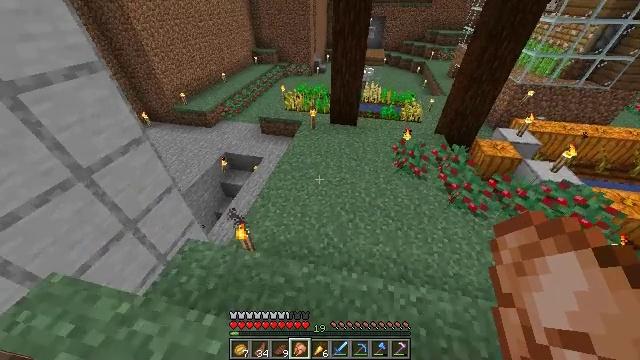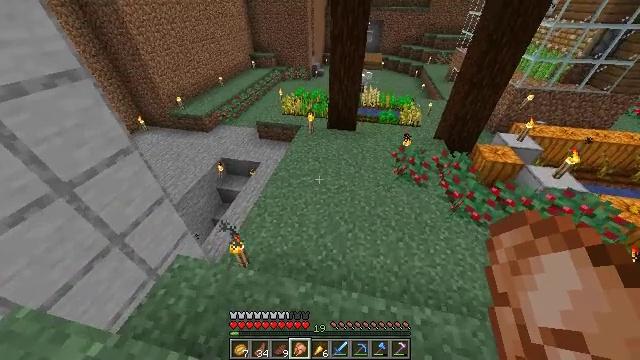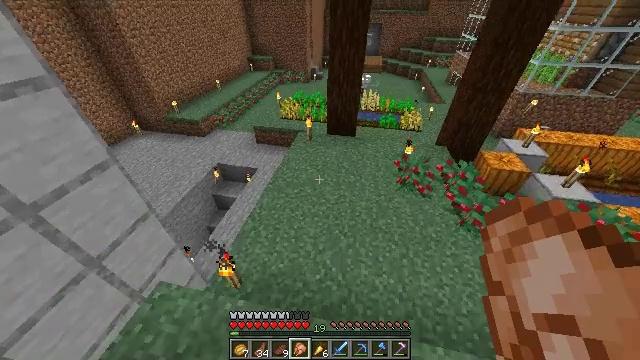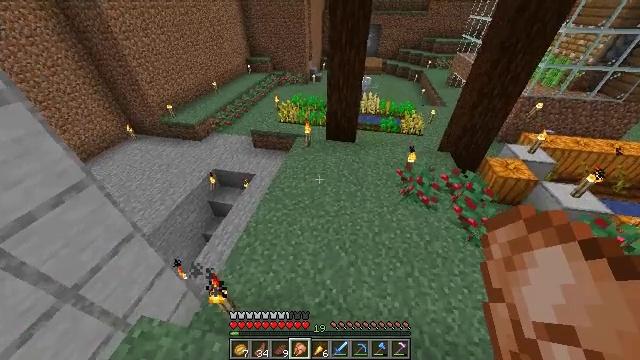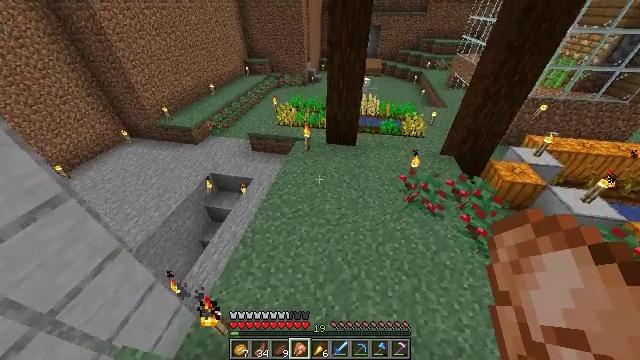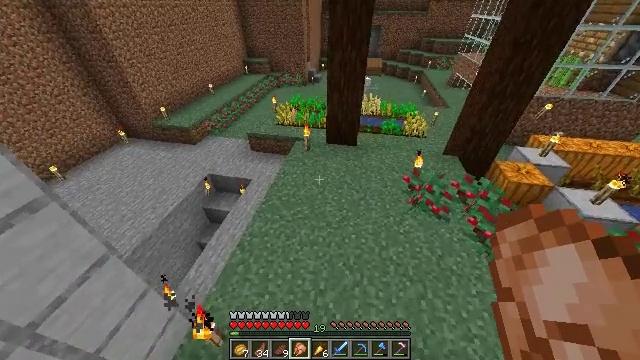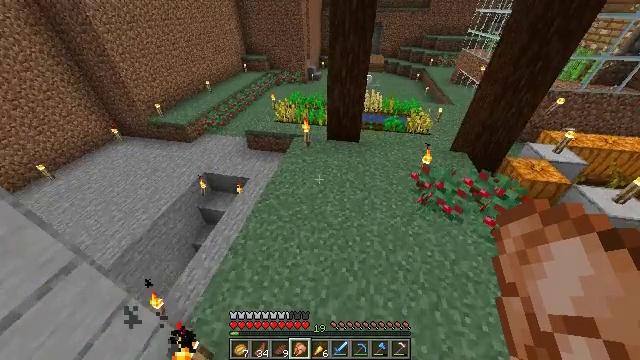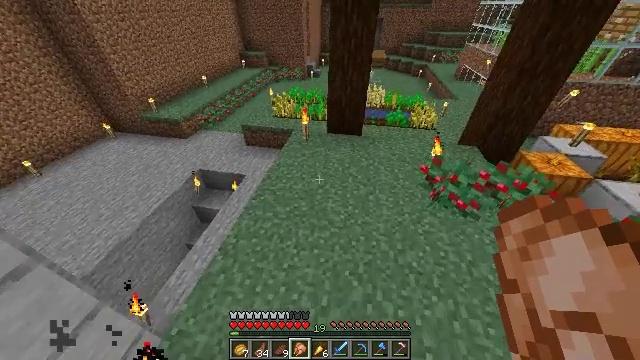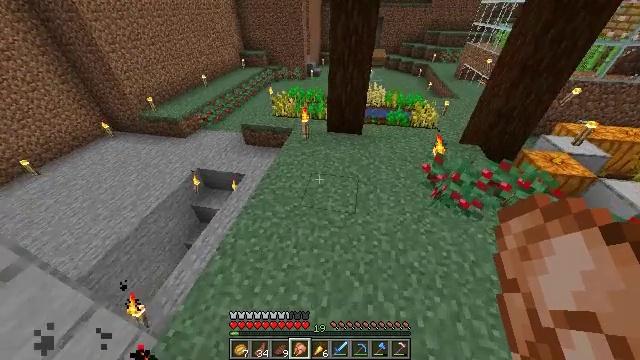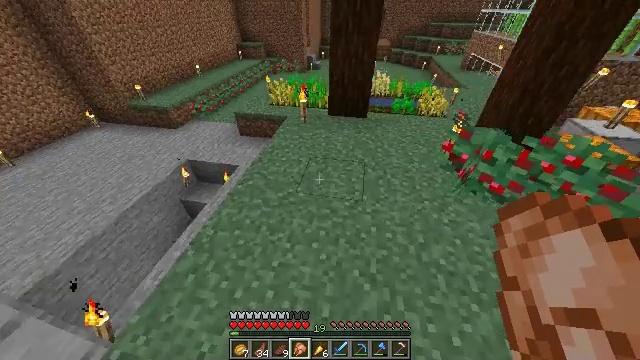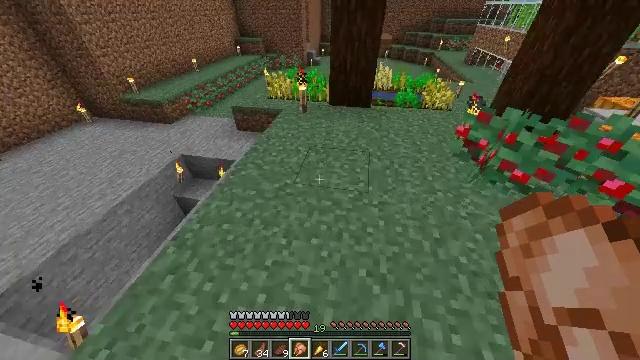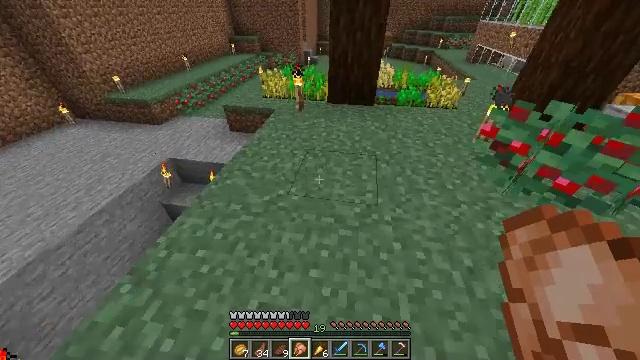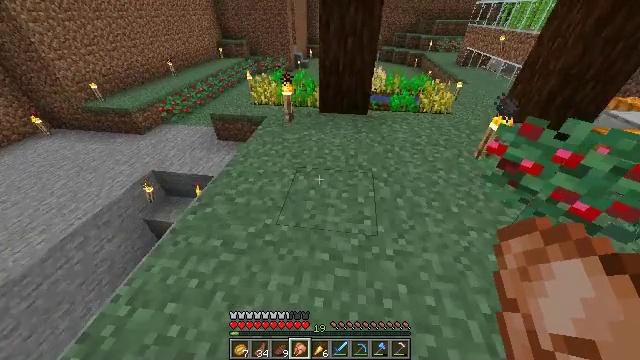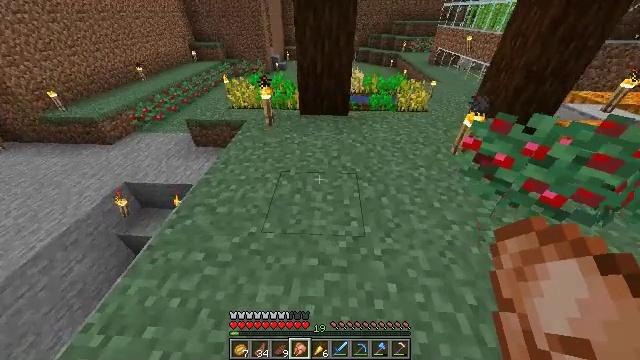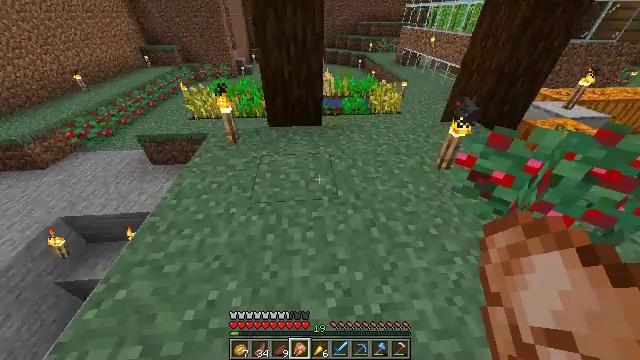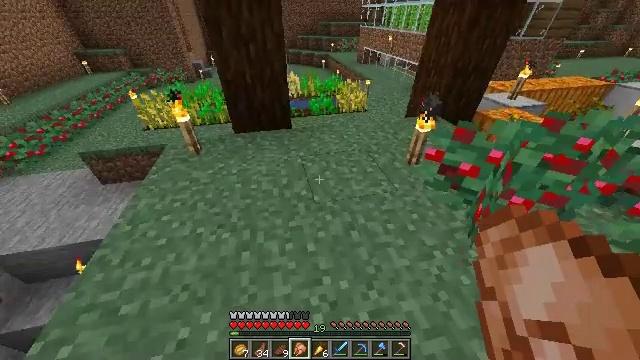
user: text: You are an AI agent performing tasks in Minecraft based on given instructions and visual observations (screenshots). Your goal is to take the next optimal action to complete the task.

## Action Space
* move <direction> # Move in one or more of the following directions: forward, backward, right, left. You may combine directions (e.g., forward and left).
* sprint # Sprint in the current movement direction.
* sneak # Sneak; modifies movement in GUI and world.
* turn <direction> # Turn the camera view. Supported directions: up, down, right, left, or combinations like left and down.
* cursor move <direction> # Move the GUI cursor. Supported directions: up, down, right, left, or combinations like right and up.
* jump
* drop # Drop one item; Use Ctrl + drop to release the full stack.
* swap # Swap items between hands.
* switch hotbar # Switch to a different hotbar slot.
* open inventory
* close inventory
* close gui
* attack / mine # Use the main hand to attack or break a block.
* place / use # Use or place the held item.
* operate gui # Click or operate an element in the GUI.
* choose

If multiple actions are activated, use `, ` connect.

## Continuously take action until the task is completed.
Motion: motion action
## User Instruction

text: Harvest wheat from the field.
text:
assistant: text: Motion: move forward
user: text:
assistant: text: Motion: move forward
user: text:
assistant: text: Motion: move forward
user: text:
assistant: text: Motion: move forward
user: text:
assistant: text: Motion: move forward
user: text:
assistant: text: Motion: move forward
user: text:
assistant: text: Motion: move forward, sprint
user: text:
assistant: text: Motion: move forward, sprint
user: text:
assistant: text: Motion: move forward, sprint
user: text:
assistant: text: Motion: move forward, sprint
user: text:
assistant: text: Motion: move forward
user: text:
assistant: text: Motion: move forward, turn right
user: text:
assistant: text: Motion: move forward, turn right
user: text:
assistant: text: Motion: move forward, turn right
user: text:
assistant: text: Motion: move forward, turn right
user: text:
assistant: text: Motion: move forward, turn right
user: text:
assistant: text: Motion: move forward, turn right
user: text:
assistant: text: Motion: move forward, turn right
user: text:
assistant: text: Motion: move forward, turn right
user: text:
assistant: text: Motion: move forward, turn right
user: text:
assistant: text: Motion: move forward
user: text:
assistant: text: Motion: move forward
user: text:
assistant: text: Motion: move forward
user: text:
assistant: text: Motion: move forward, turn right
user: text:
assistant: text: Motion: move forward
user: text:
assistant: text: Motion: move forward
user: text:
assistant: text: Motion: move forward
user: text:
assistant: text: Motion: move forward
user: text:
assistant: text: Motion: move forward, turn right
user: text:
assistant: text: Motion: move forward, turn right